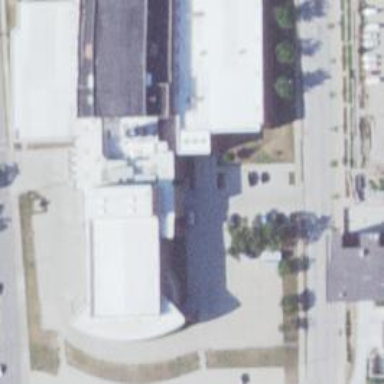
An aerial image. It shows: School building.